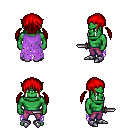
a pixel art fantasy rpg character, male body template, orc, green skin, maroon tattered cape, magenta pants, red twin-tailed hairstyle, metal boots, dagger, four views (front, back, left, right), 2x2 character sprite sheet, small pixel art, hard edges, no anti-aliasing